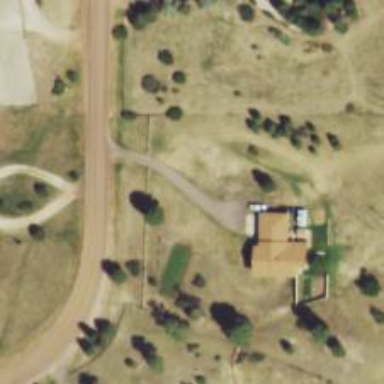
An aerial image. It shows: Driveway.